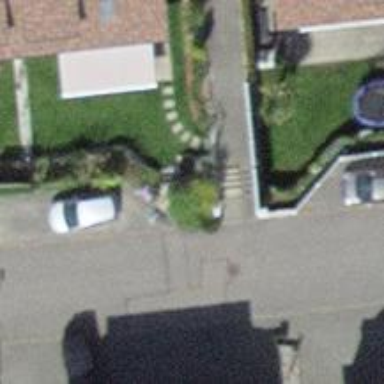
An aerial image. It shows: Set of steps on the road.